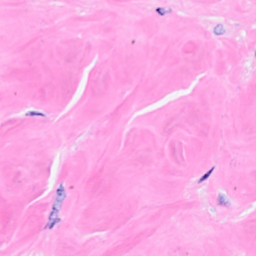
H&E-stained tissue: Breast